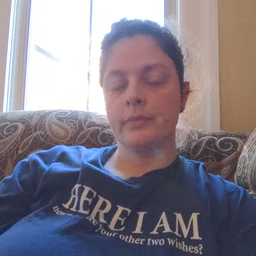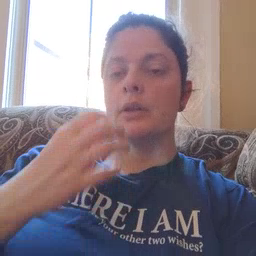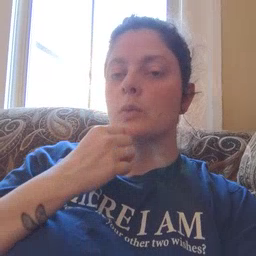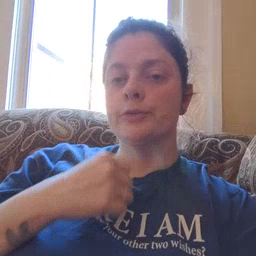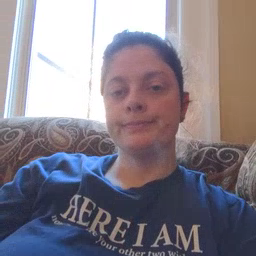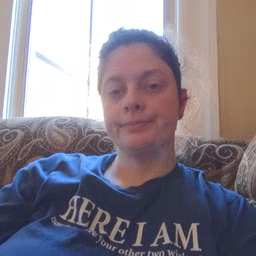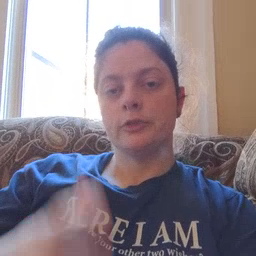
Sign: underwear